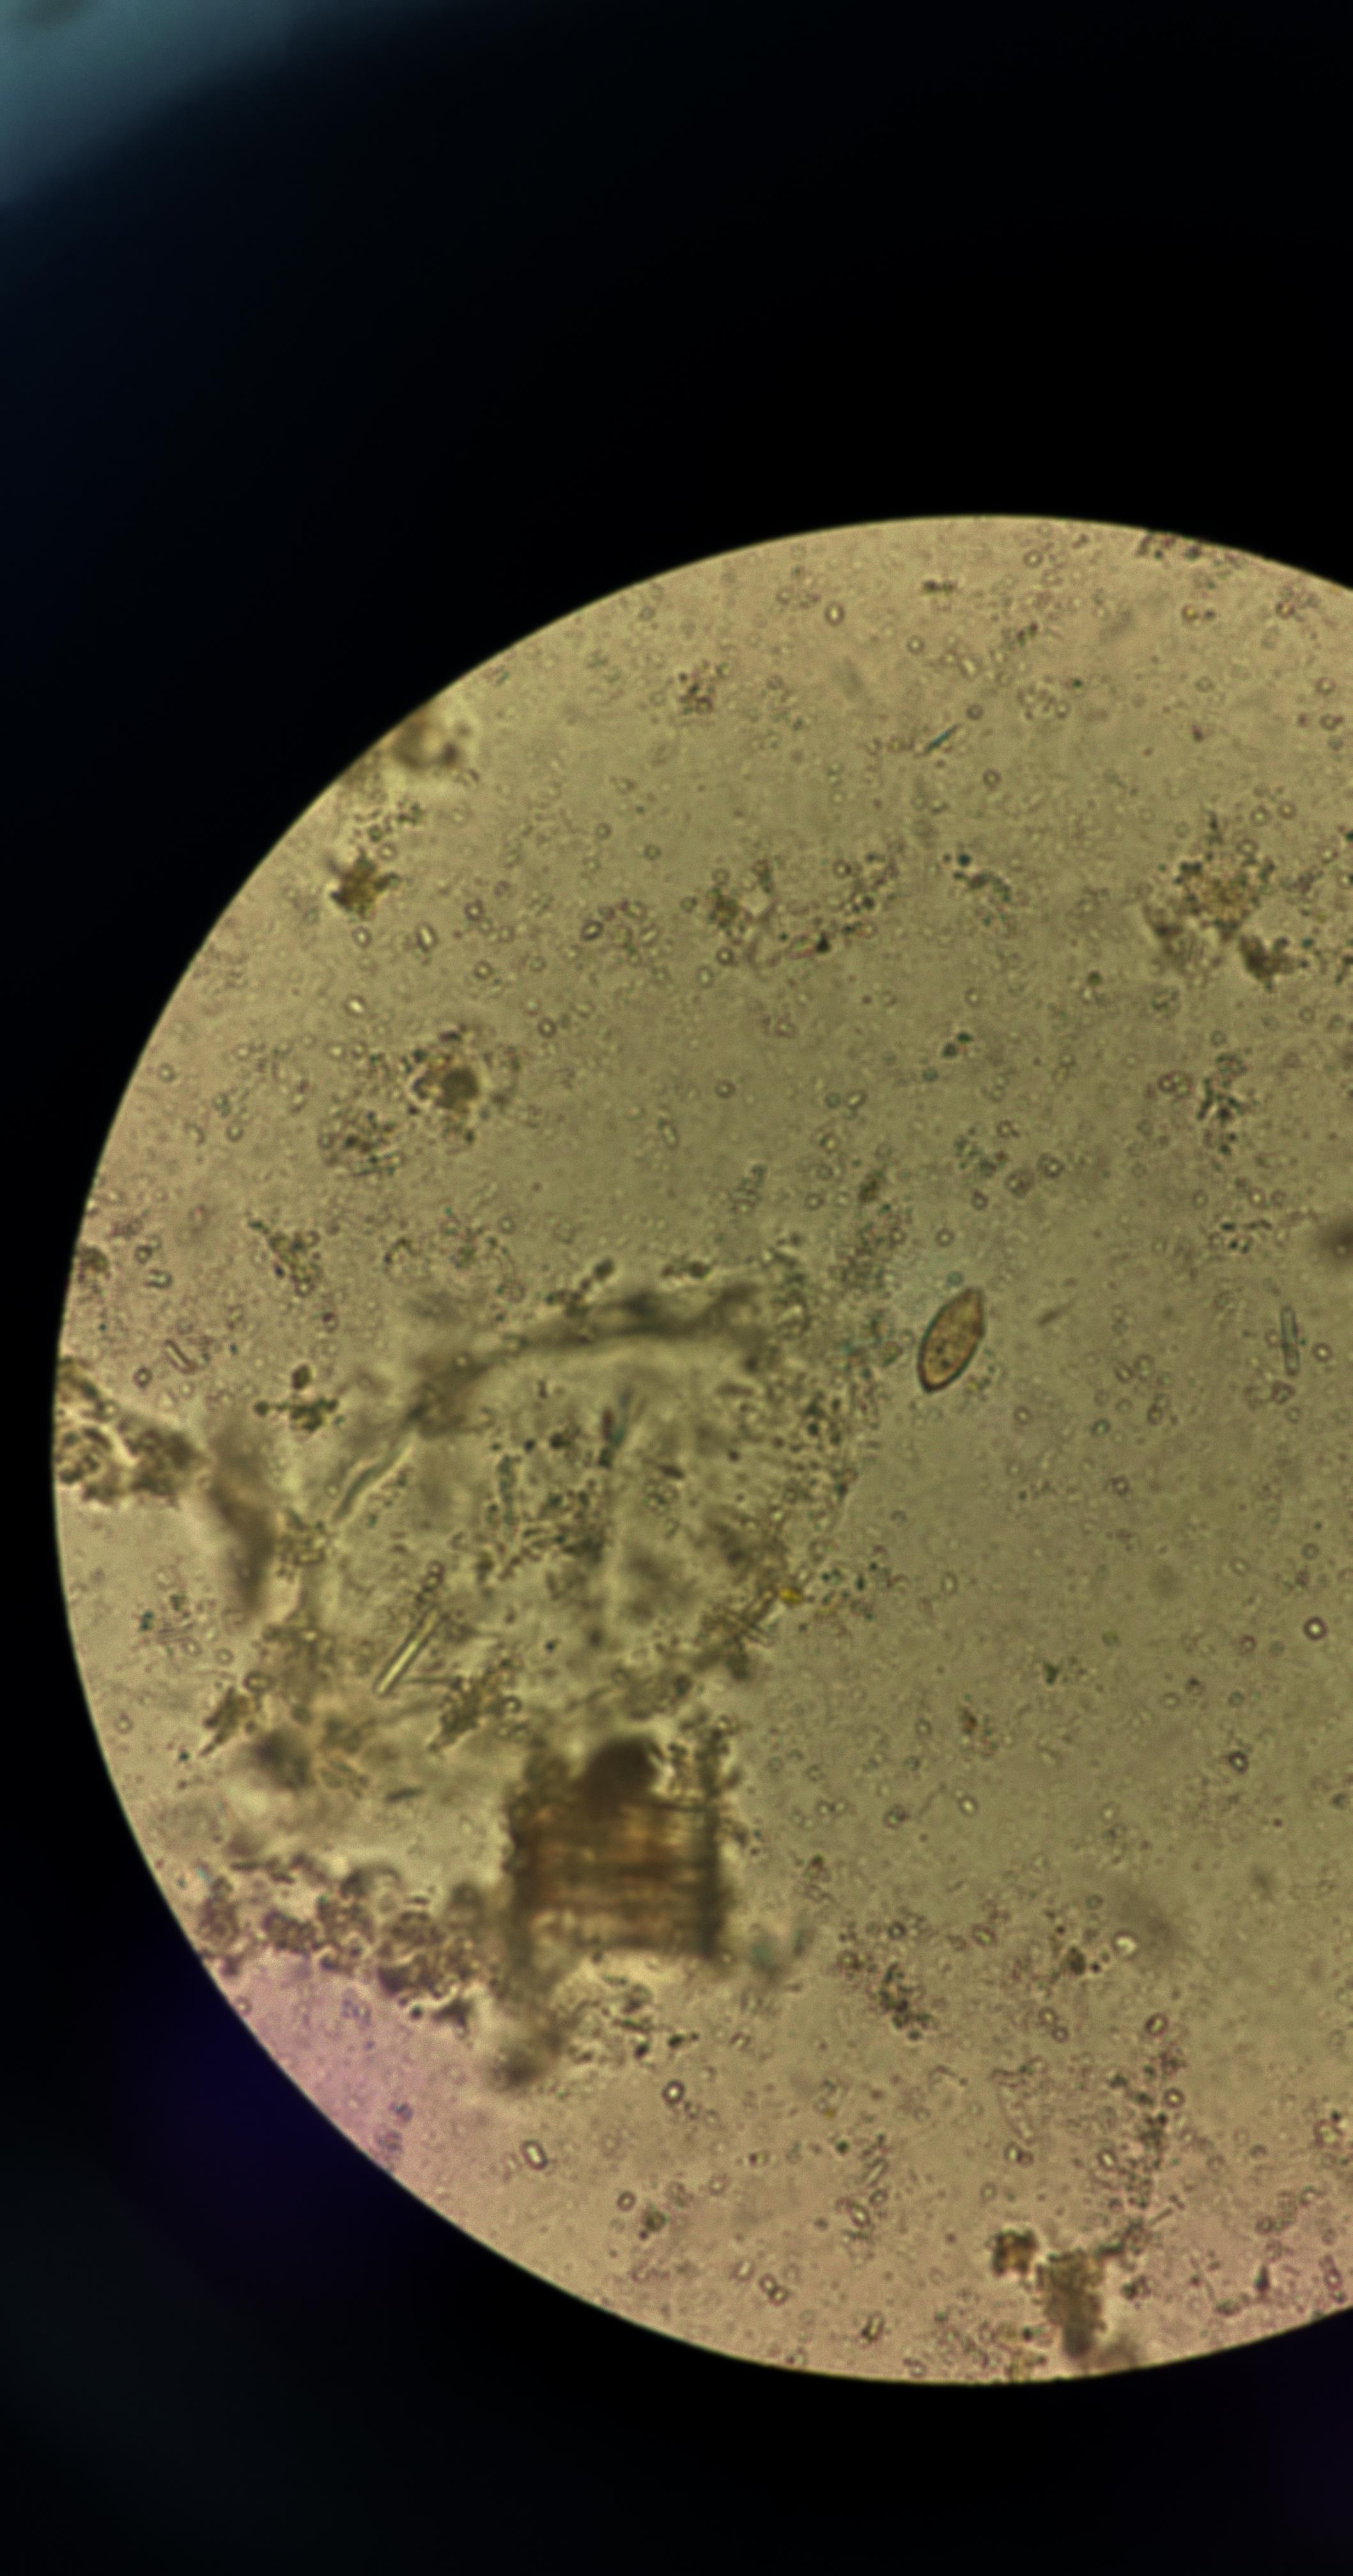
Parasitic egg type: Opisthorchis viverrine